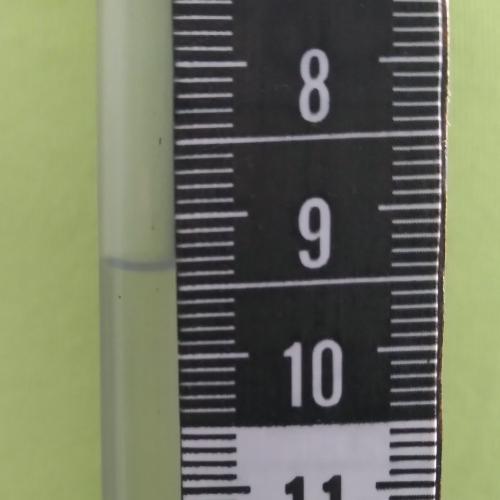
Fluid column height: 9.3 cm